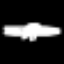
Label: mushroom